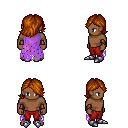
a pixel art fantasy rpg character, male body template, human, dark skin, maroon tattered cape, red pants, brunette swoop hairstyle, cloth bracers, metal boots, four views (front, back, left, right), 2x2 character sprite sheet, small pixel art, hard edges, no anti-aliasing